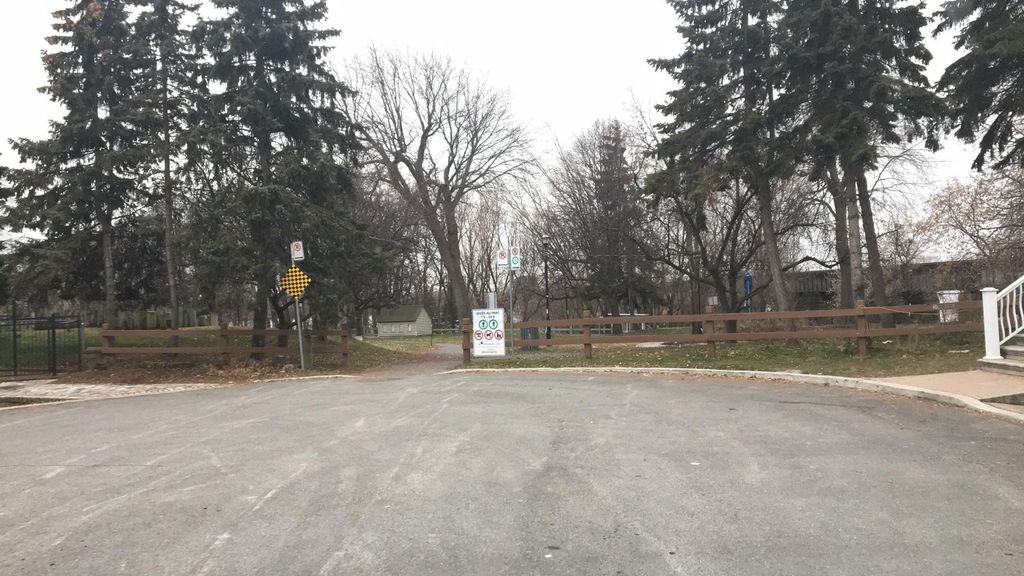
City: montreal